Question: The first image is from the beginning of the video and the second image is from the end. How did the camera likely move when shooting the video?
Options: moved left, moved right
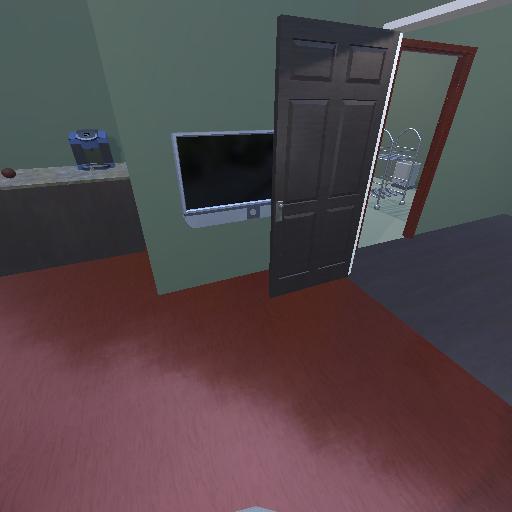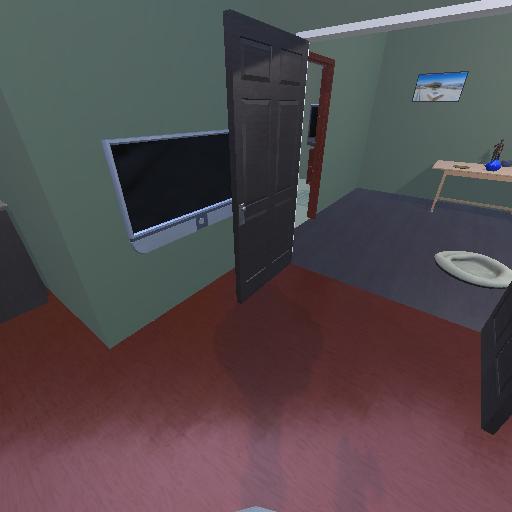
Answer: moved left